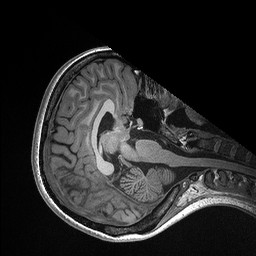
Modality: T1w
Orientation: axial
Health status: healthy
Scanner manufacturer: siemens
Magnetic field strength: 3 T
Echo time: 0.00298 s